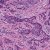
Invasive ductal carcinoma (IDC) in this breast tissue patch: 1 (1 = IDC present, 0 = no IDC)